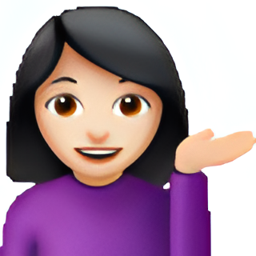
Name: woman tipping hand type 1 2
Emoji: 💁🏻‍♀️
Group: People & Body
Sub-group: person-gesture